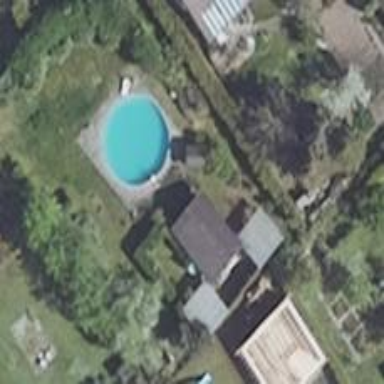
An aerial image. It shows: Swimming pool located in leisure land.